Interaction volume radius: 10 \u00c5
Interaction volume height: 25 \u00c5
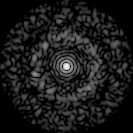
Disorder parameter: 0.8544